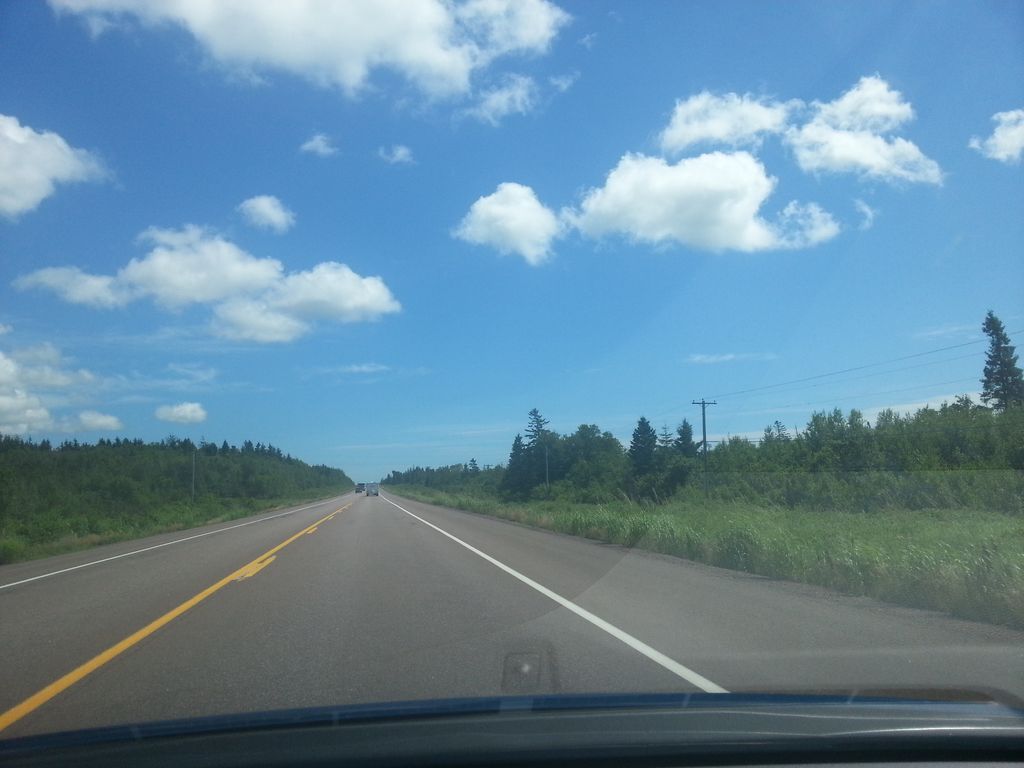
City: charlottetown